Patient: sex F, age 56
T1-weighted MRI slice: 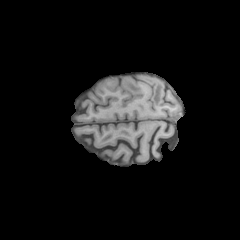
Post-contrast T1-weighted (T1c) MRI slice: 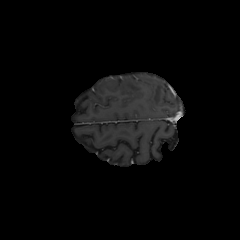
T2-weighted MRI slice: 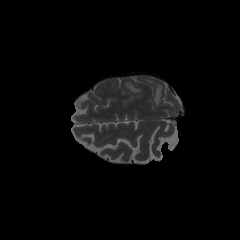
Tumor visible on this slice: yes
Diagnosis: Glioblastoma, IDH-wildtype
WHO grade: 4